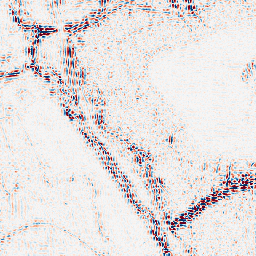
Category: wavelet
Decomposition family: wavelet_reverse_biorthogonal
Decomposition parameters: wavelet: rbio5.5
level: 2
Upsampling method: bilinear
Upsampling parameters: scale: 4
Upsampling scale: 4